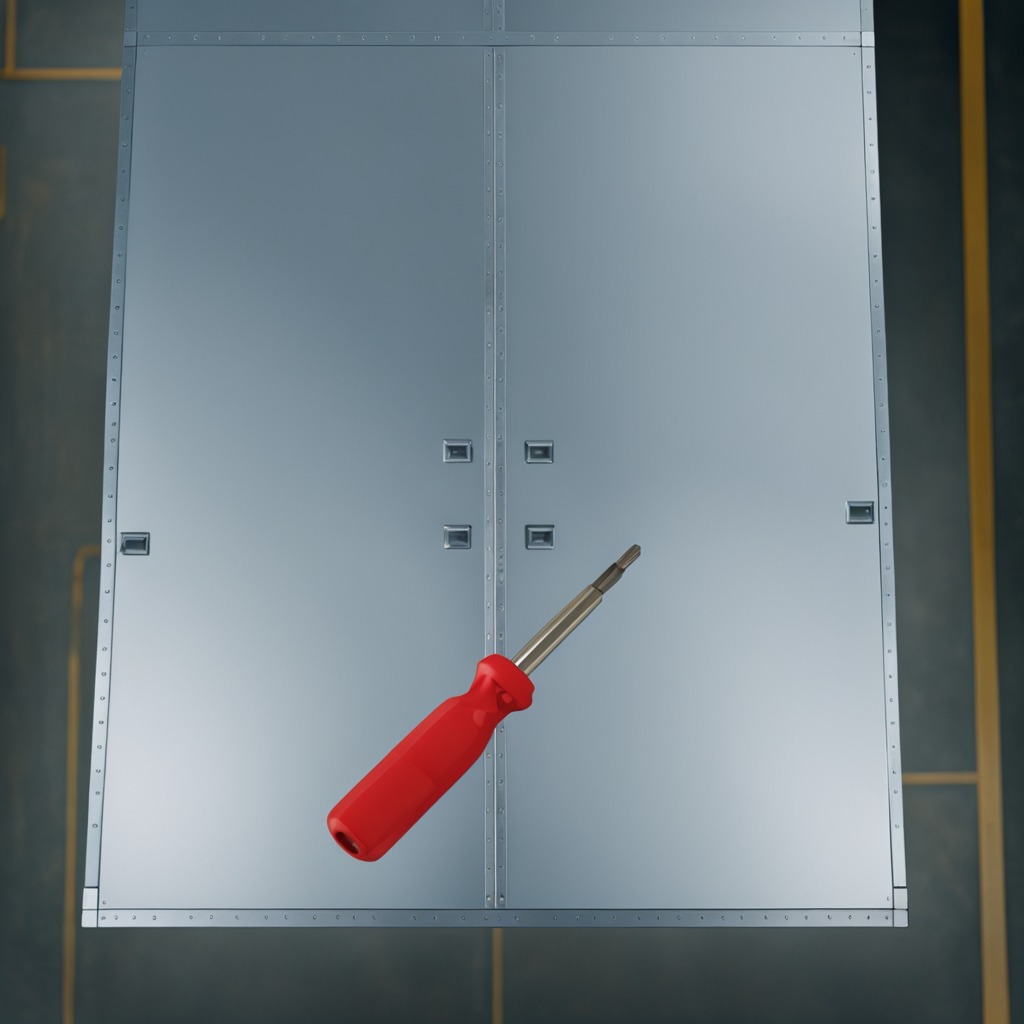
A screwdriver is lying on a toolbox surface in an airplane hangar workshop 8K.